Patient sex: M
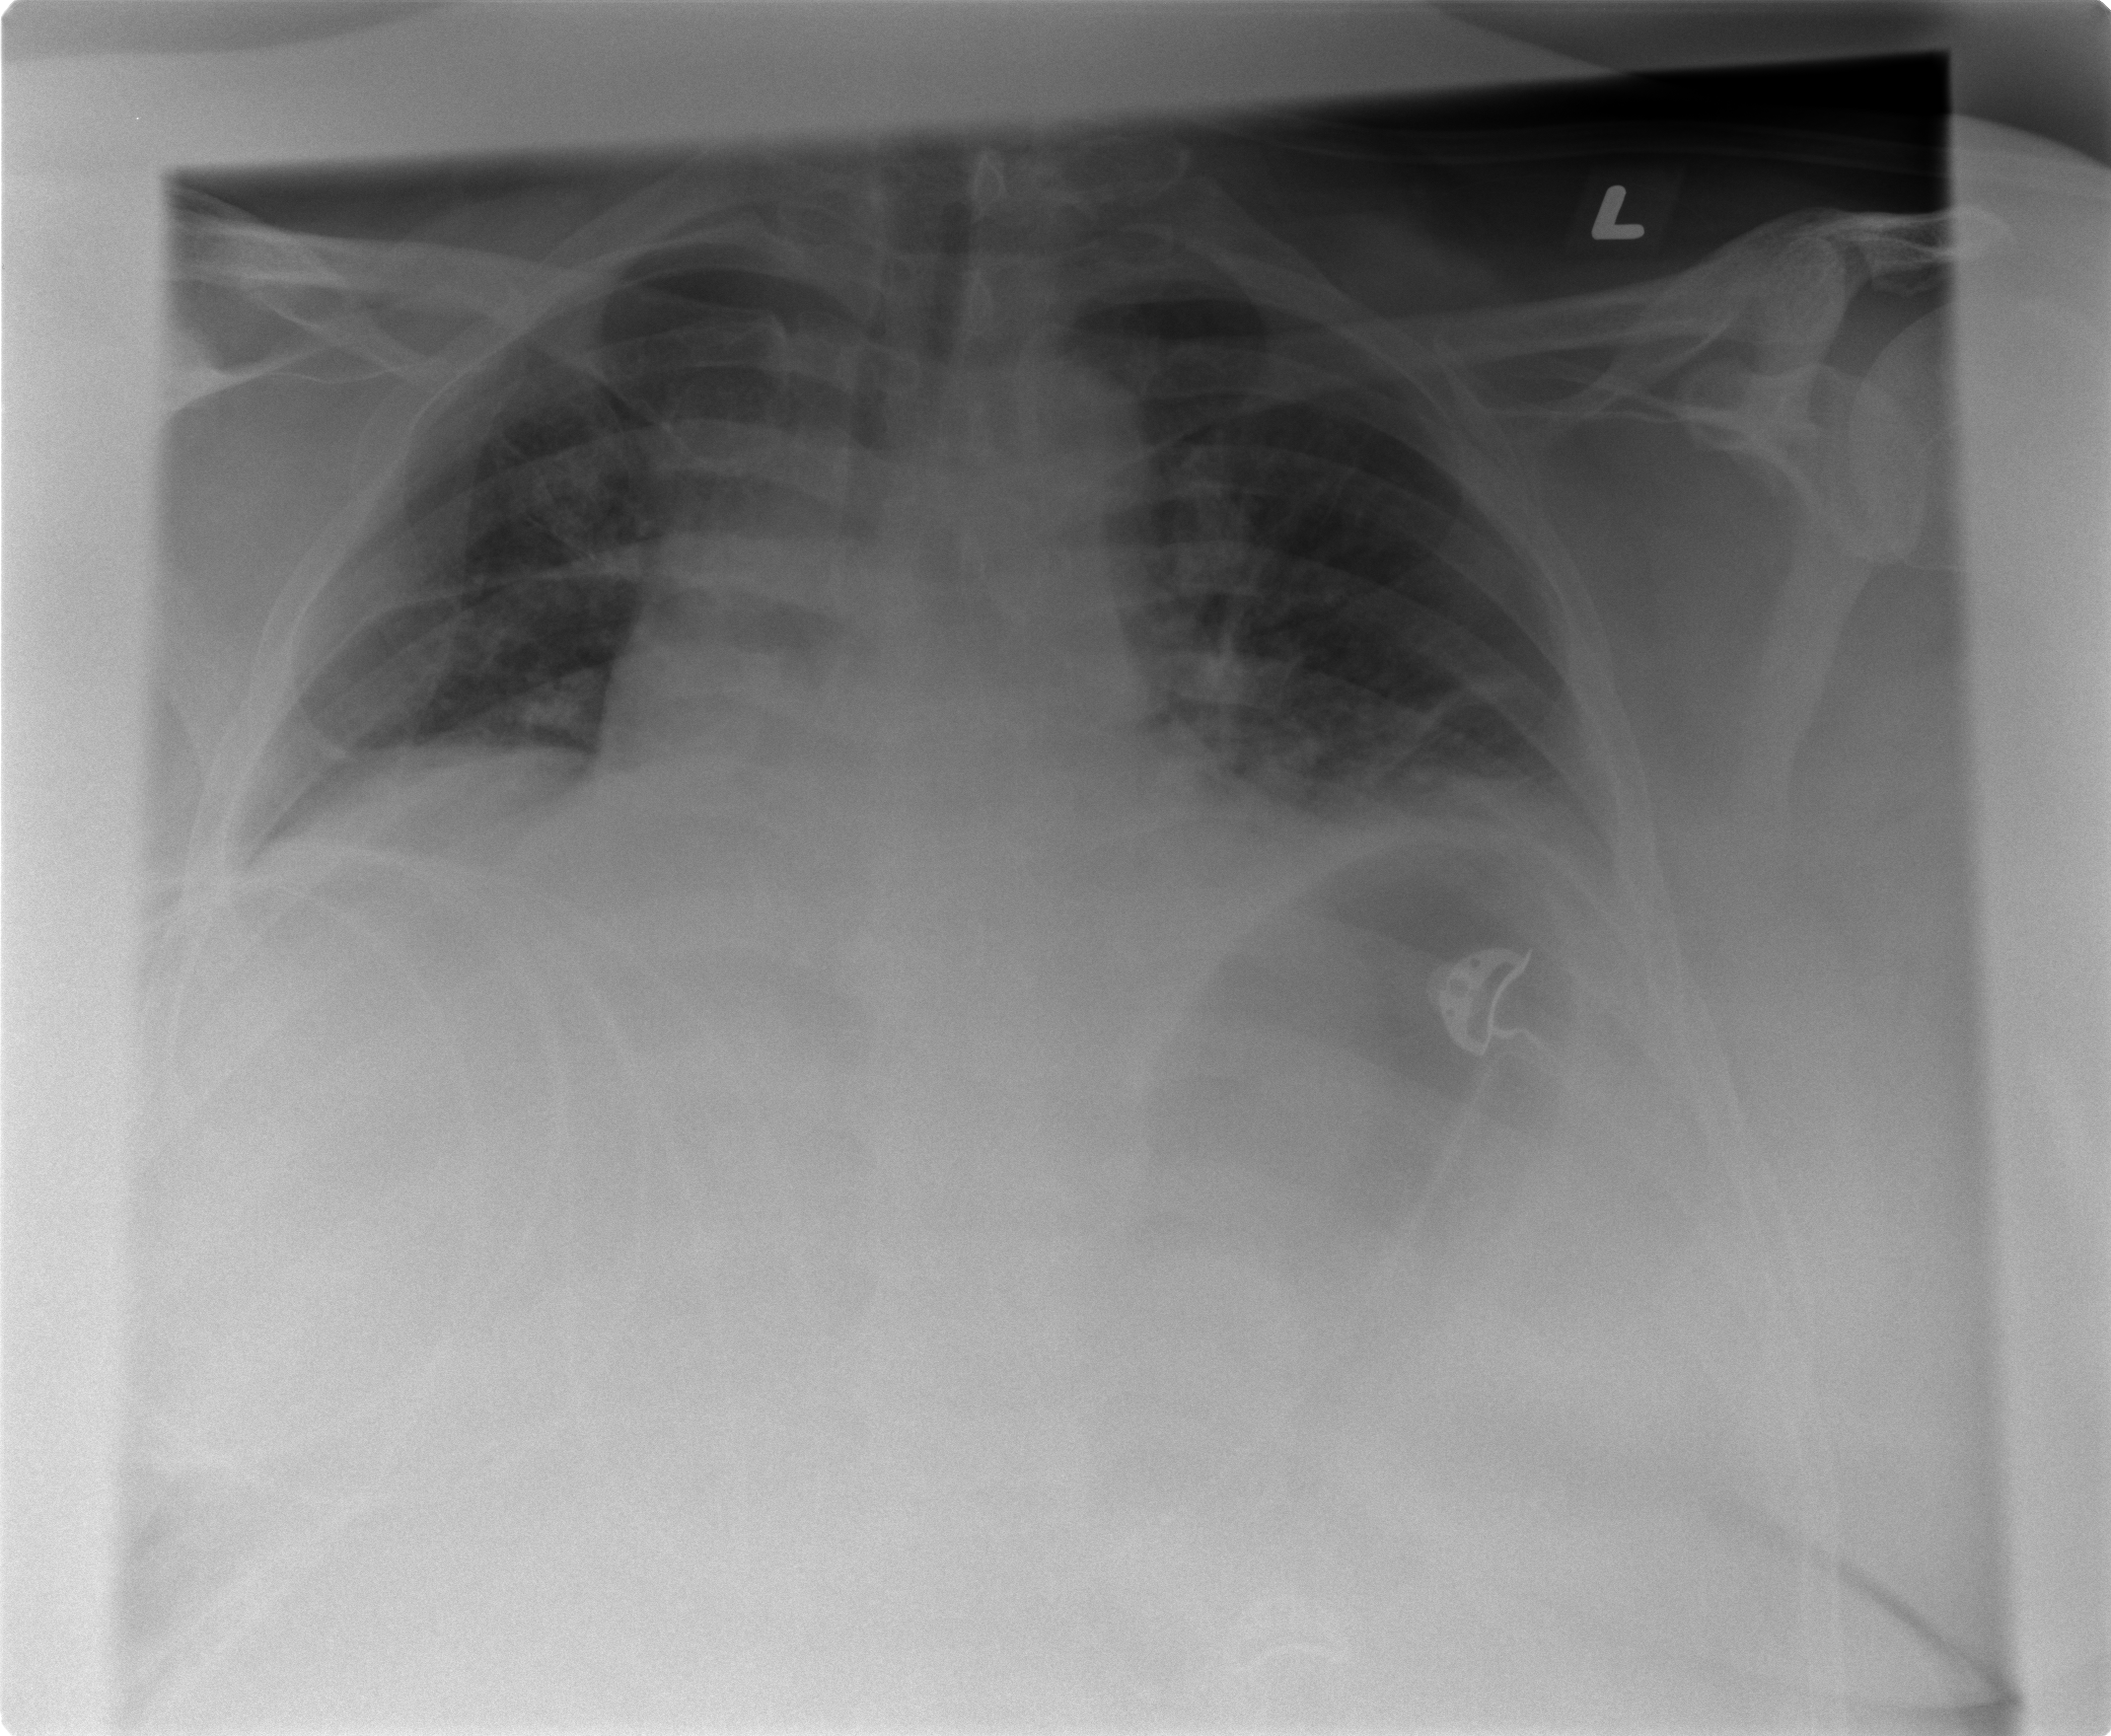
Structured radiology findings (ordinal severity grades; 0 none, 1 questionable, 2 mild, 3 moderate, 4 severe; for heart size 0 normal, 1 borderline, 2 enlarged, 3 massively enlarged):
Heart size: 2
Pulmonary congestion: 2
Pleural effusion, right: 0
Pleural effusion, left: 2
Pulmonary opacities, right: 0
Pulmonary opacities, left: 0
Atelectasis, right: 2
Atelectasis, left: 2